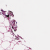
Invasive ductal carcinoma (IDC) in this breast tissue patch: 0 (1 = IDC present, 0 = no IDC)